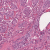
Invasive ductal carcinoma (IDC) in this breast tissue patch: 1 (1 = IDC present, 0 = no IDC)